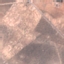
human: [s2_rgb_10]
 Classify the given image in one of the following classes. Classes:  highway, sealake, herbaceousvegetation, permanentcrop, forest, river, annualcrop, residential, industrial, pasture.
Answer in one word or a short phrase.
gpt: PermanentCrop